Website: home-depot
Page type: review-order
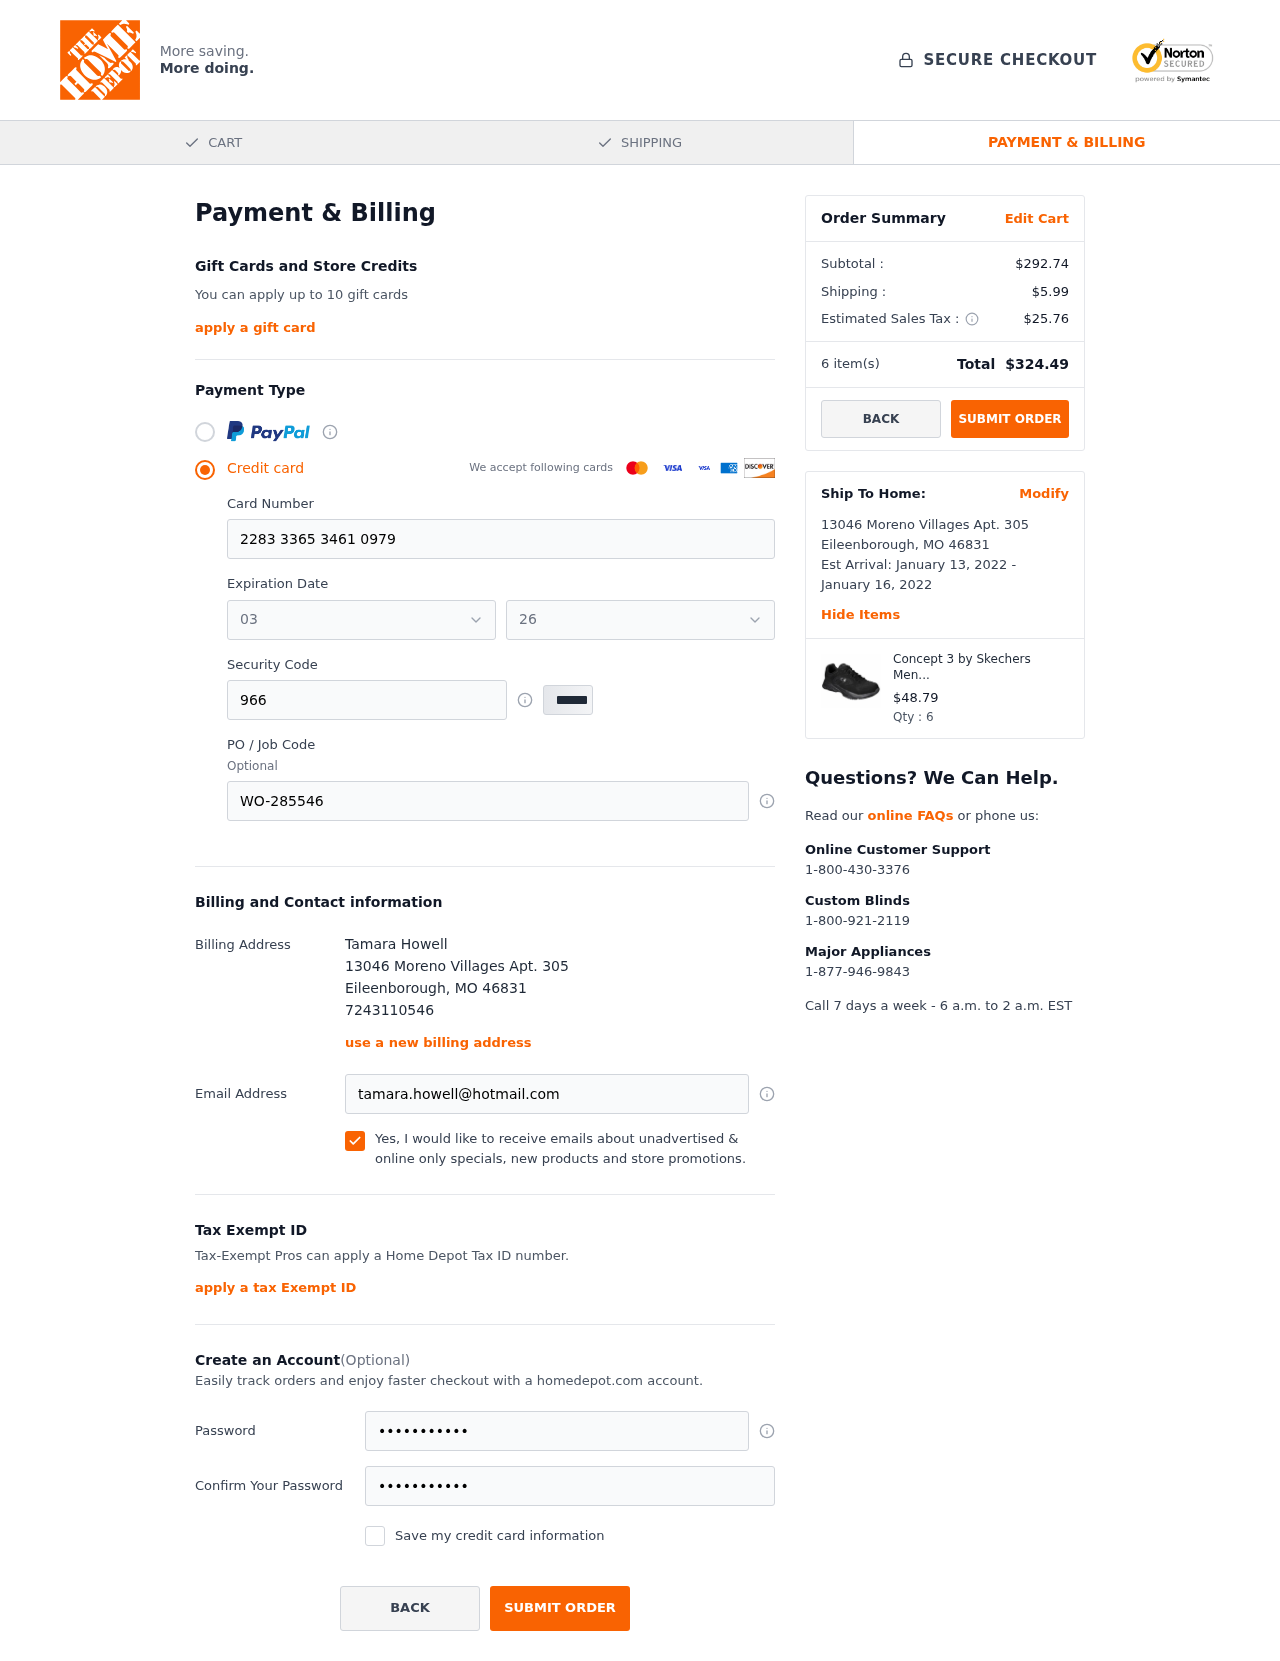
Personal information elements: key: PII_CARD_EXPIRY_MONTH
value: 03
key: PII_CARD_EXPIRY_YEAR
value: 26
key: PII_CITY
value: Eileenborough
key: PII_FULLNAME
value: Tamara Howell
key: PII_PHONE
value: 7243110546
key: PII_POSTCODE
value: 46831
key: PII_STATE_ABBR
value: MO
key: PII_STREET
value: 13046 Moreno Villages Apt. 305
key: PII_CARD_NUMBER
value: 2283 3365 3461 0979
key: PII_CARD_CVV
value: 966
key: PII_JOB_CODE
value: WO-285546
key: PII_EMAIL
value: tamara.howell@hotmail.com
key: PII_POSTCODE_FULL
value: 46831
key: PII_POSTCODE_NUMERIC
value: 46831
Product elements: key: PRODUCT1_NAME
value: Concept 3 by Skechers Men's Arizin Lace-up Sneaker,Black,10.5 Medium US
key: PRODUCT1_PRICE
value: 48.79
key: PRODUCT1_QUANTITY
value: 6
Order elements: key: ORDER_SUBTOTAL
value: $292.74
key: ORDER_SHIPPING_COST
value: $5.99
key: ORDER_TAX
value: $25.76
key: ORDER_NUM_ITEMS
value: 6
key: ORDER_TOTAL
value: $324.49
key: ORDER_SHIPPING_DATE
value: January 13, 2022
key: ORDER_DELIVERY_DATE
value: January 16, 2022